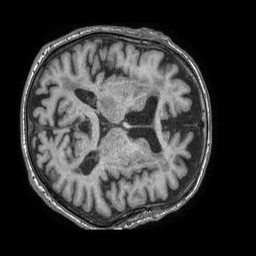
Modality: T1w
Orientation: axial
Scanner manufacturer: philips
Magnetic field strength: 1.5 T
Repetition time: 0.007567 s
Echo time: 0.003436 s